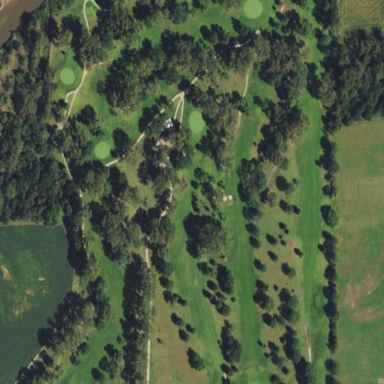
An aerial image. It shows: Golf course surrounded by greenery.